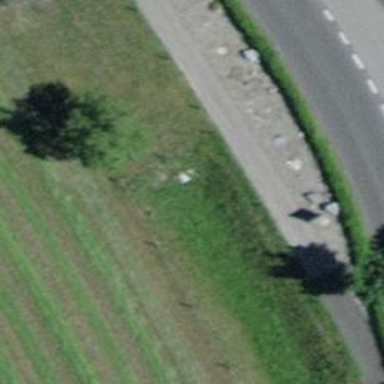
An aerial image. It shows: Asphalt sidewalk.